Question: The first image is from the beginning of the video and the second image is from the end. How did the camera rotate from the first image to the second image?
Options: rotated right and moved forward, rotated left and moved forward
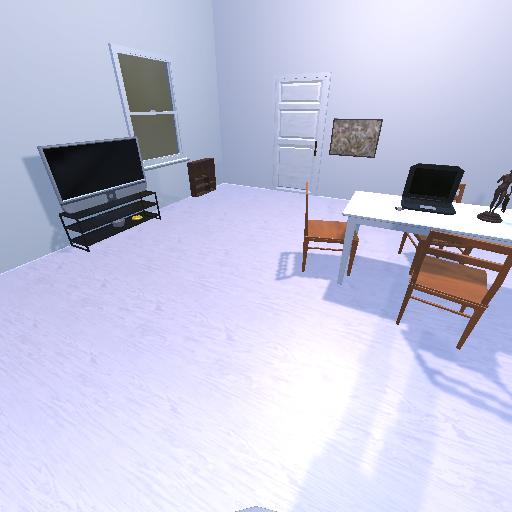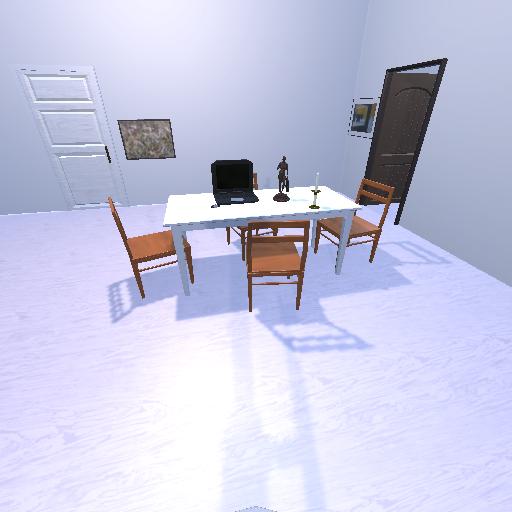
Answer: rotated right and moved forward